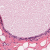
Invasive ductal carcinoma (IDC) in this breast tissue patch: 0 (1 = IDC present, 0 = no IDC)